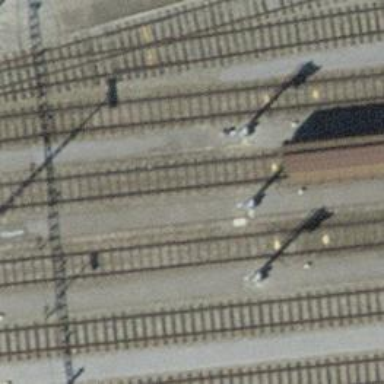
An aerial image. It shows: Railway signal.